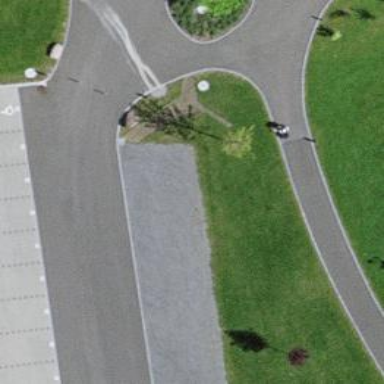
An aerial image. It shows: Bollard barrier.